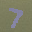
Label: 7